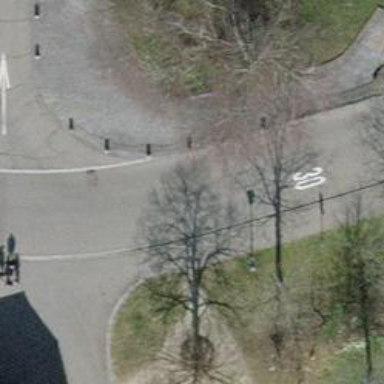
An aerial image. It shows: Bollard barrier.